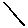
Label: line